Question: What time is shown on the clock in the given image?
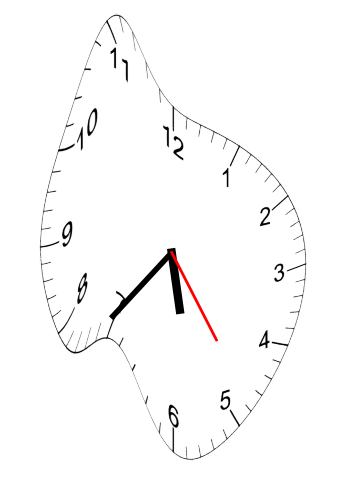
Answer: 05:36:24